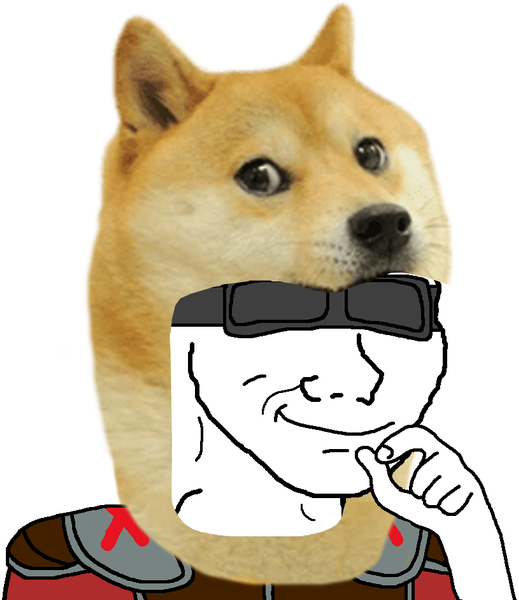
Label: 5_Smugjak